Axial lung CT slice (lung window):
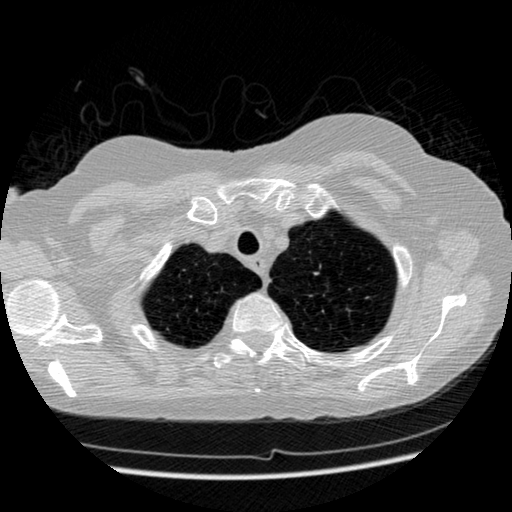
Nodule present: no